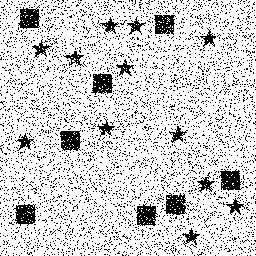
Squares: 8
Triangles: 0
Stars: 12
Total shapes: 20